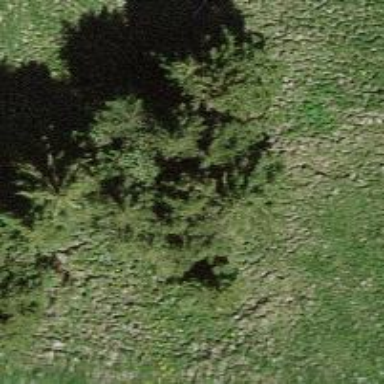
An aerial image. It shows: Needle-leaved tree in natural setting.